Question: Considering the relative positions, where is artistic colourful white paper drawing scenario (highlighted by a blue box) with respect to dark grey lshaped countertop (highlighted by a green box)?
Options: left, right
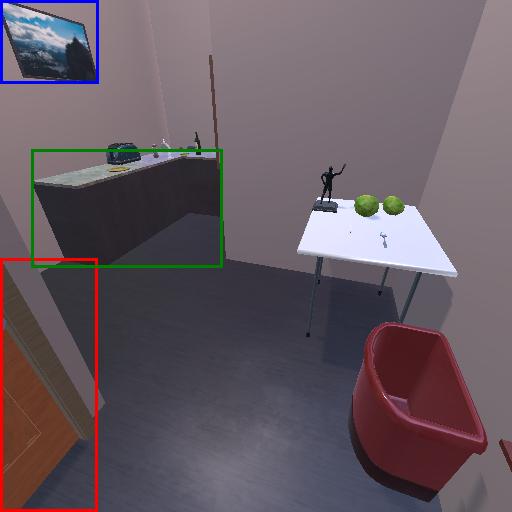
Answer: left